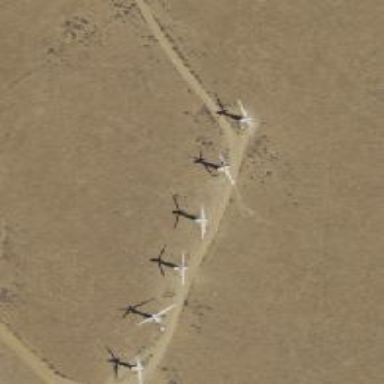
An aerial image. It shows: Wind power generator employing wind turbines.